Field crop: maize
Growth stage: 2
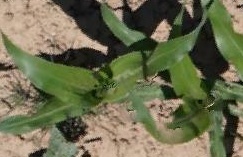
Species: maize